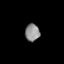
Tissue: lung
Cell type: Others
Senescence score: 0.5581
Nuclear area (px): 245
Mean DAPI intensity: 141.665